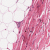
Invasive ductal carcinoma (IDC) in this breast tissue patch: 0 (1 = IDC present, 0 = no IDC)